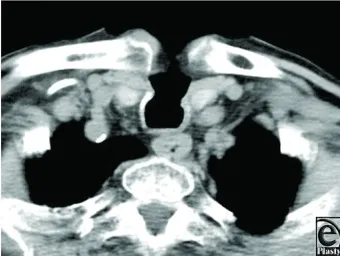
Tracheocutaneous fistula. (b) Computed tomographic scan showing a tracheocutaneous fistula of 15 x 20 mm.
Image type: radiology (ct)